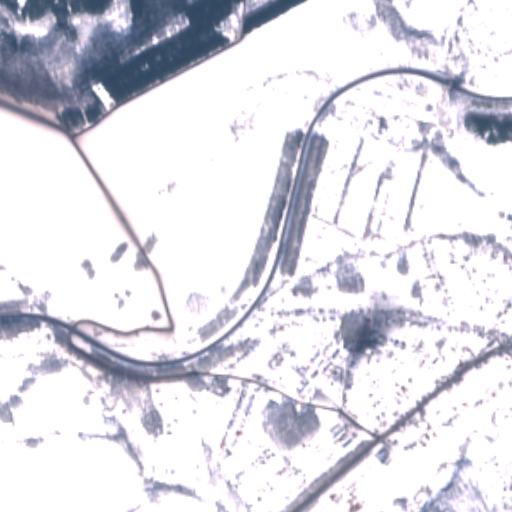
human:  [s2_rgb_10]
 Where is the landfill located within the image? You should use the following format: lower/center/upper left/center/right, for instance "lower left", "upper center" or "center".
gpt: The landfill is located in the lower left of the image.
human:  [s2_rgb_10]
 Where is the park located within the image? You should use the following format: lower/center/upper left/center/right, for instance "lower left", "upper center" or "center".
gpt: The park is located in the lower center of the image.
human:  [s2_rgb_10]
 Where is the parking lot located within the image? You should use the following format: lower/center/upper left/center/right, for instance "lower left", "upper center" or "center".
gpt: The parking lot is located in the lower right of the image.
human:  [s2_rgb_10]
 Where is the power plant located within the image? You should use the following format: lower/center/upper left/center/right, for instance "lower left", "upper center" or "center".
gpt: There is no power plant in the image.